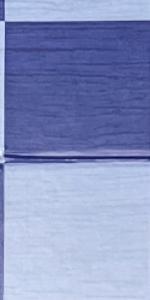
Label: Empty